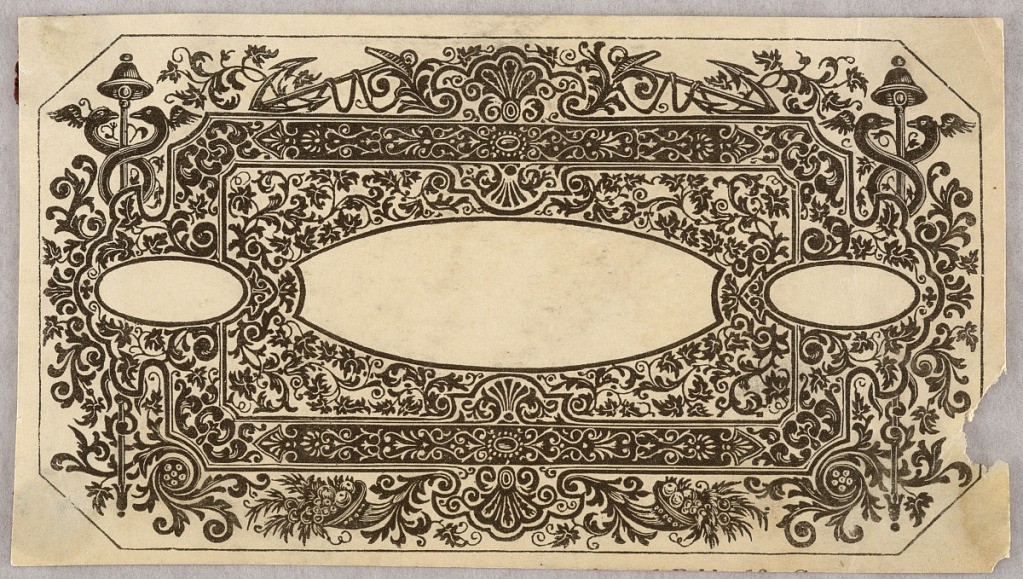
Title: Vignette or Label
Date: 1840s
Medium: Wood engraving on paper
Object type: Print
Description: Three ovoids in a tablet with decorated field, a border and ornament motifs. At the outside: caducei laterally, anchors on top, cornucopias, bottom. Octagonal bordering line.